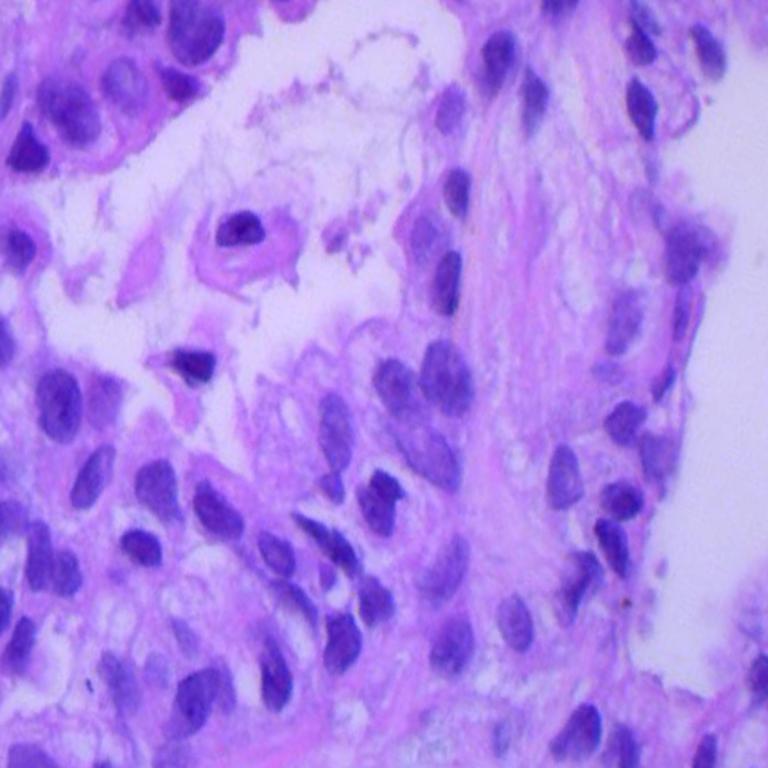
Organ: lung
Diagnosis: adenocarcinomas